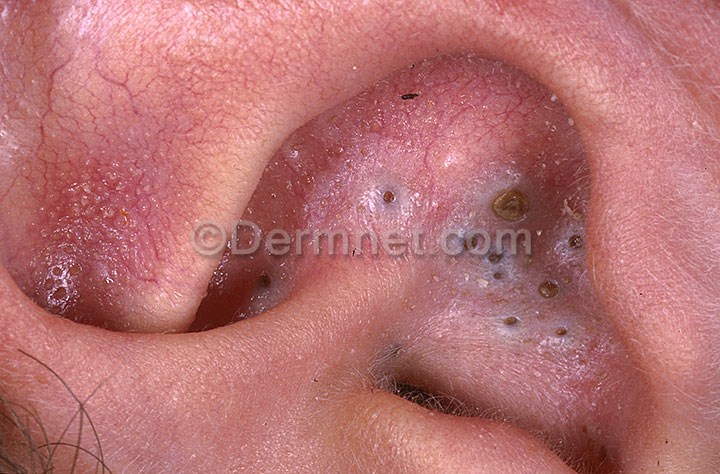
Disease: Acne and Rosacea Photos